Question: I have a storyboard TableView with a Custom storyboard TableViewContoller class. I'd like to add an icon to the header of the TableView, but am having a hard time trying to figure out how to do it. I don't see the header in my TableViewController in the storyboard, and ran across a Stack post which said to just drag the UIImageView to the top of the prototype cells but this doesn't seem to work quite right.

I then got an IBOutlet hooked up to the storyboard UIImageView and populate that property from viewDidLoad in my TableViewController custom class:
'''
@property (weak, nonatomic) IBOutlet UIImageView *mImagePic;
...
- (void)viewDidLoad
{
UIImage *pic = _mPersonPhoto;
[_mImagePic setImage:pic];
...
}
'''
This sort of works, but the image ends up in the first tableview row and I want it in the Header so it doesn't disappear under the header when scrolling the list. So, then I tried this:
'''
- (UIView *)tableView:(UITableView *)tableView viewForHeaderInSection:(NSInteger)section
{
UIImage *pic = _personPhoto;
[_mImagePic setImage:pic];
return (_mImagePic);
}
'''
The second code snip does about the same thing as the first, but the pic is still not in the header (screenshot above). It's made the first row higher, but that's about it. I guess the next try is to create the entire header from code in 'viewForHeaderInSection' but that seems to make storyboarding pointless. How can I get the picture in the Header without having to rebuild the whole Header (adding back button, title, etc)?
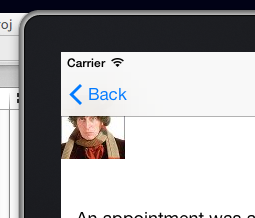
Answer: Ended up adding a UIView and a UIImage to the very top bar of the Storyboard. You can't just add an image there without placing it in a view first which was what I was trying to do.

Then I wired up the view and pic to properties in my .m file:
'''
@interface ...
@property (weak, nonatomic) IBOutlet UIImageView *mImagePic;
@property (weak, nonatomic) IBOutlet UIView *mPicView;
@end
'''
Finally, in viewDidLoad I loaded the mImagePic with the picture I wanted.
'''
- (void)viewDidLoad
{
UIImage *pic = [picArray objectAtIndex:2];
[_mImagePic setImage:pic];
// make transparent View background
// ! requires unchecking Opaque property in storyboard
[_mPicView setBackgroundColor:[UIColor clearColor]];
...
}
'''